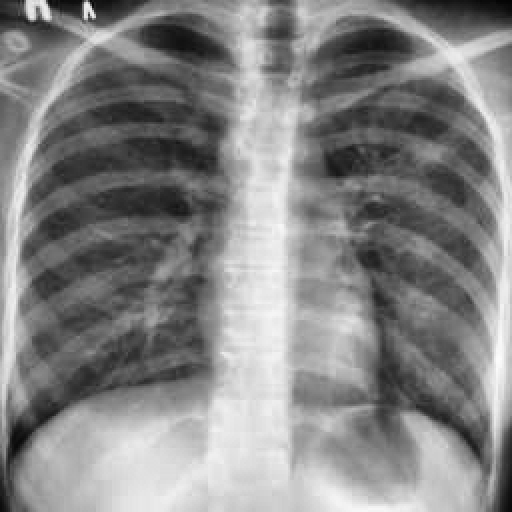
Finding: TUBERCULOSIS